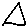
Label: triangle